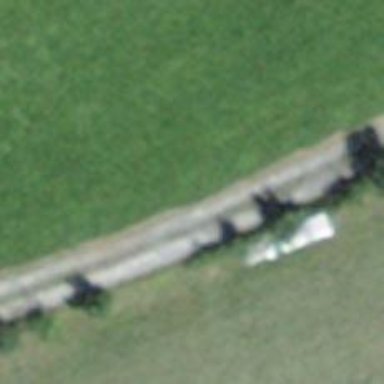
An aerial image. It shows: Dry stone retaining wall.